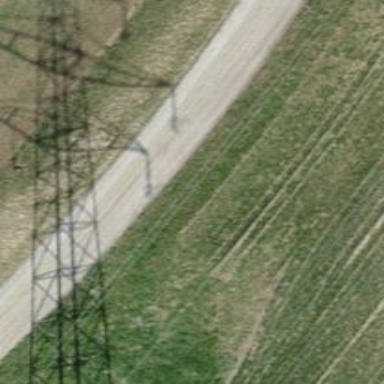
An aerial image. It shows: Power tower.